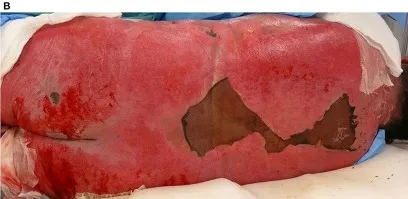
Evolution of the severe skin reaction on the back and buttocks. Healing phase: almost the entire back, and ,buttocks are detached (19 July 2017).
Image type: pathology (h&e)